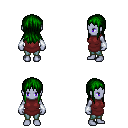
a pixel art fantasy rpg character, female body template, dark elf, purple skin, maroon tunic, teal pants, green unkempt hairstyle, white cloth bracers, four views (front, back, left, right), 2x2 character sprite sheet, small pixel art, hard edges, no anti-aliasing